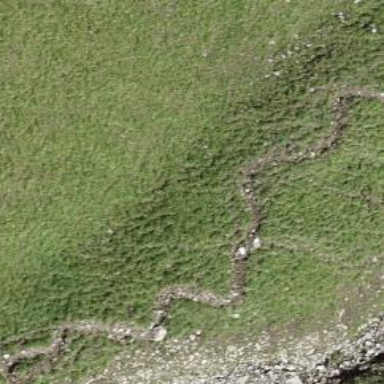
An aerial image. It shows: Gravel path.